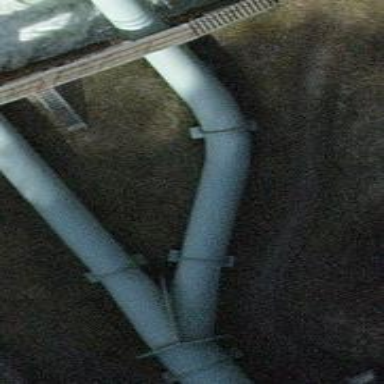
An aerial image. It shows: Pipeline carrying water.